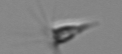
Label: Calciopappus